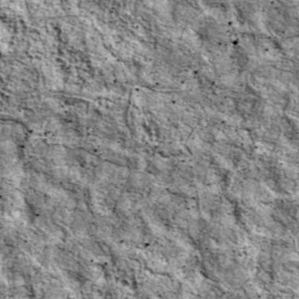
Label: non_frost